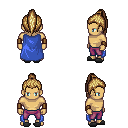
a pixel art fantasy rpg character, male body template, human, tanned skin, blue cape, magenta pants, blonde long topknot hairstyle, leather bracers, gray slippers, four views (front, back, left, right), 2x2 character sprite sheet, small pixel art, hard edges, no anti-aliasing